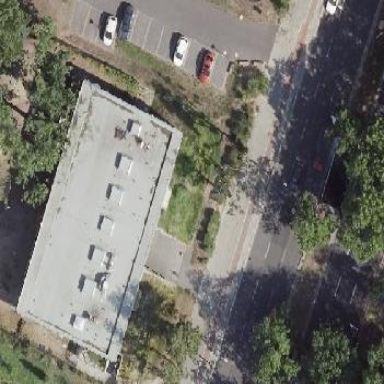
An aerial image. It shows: School building.